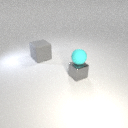
small gray metal cube below small cyan rubber sphere